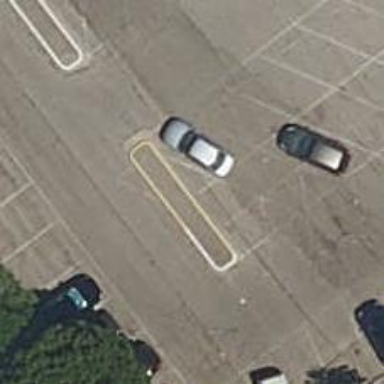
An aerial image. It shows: Parking aisle designated as service road.